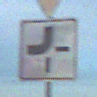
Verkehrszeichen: VerlaufVorfahrtsstrasse2
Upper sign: VorfahrtGewaehren
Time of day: SunriseSunset
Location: Outdoor (Beach)
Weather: PartlyCloudy
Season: NotSpecified
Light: Natural